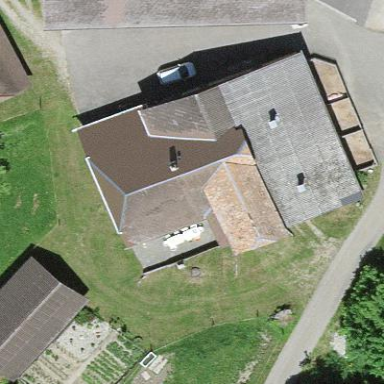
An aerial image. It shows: Farm building.